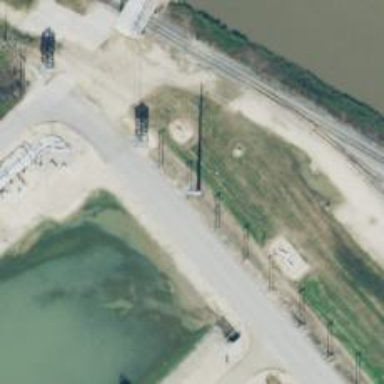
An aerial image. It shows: Power pole.